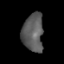
Tissue: lung
Cell type: Endothelial cells
Senescence score: 0.6315
Nuclear area (px): 781
Mean DAPI intensity: 90.581